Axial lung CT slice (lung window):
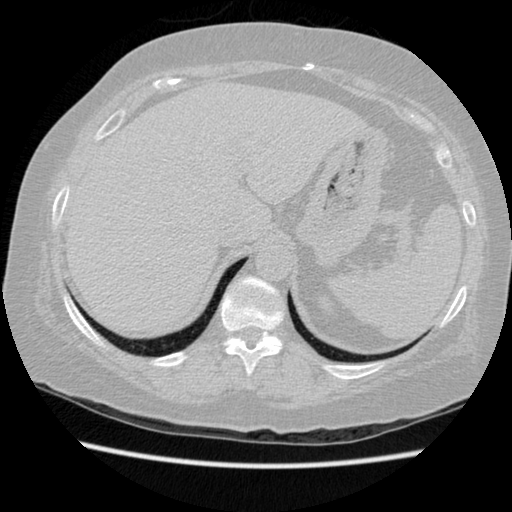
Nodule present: no